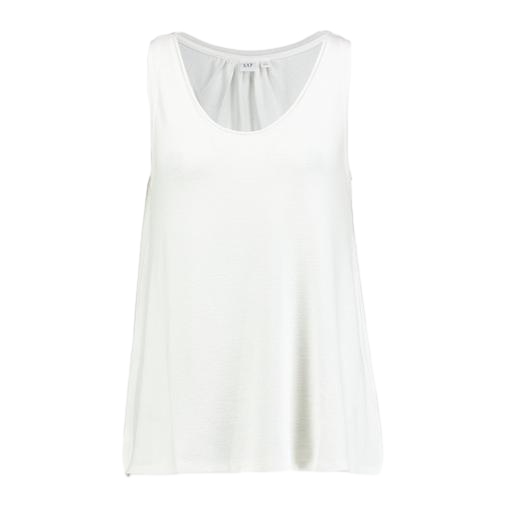
white high gauge relaxed tank, white freya shine rib swing vest, white polly plains tank top, white background